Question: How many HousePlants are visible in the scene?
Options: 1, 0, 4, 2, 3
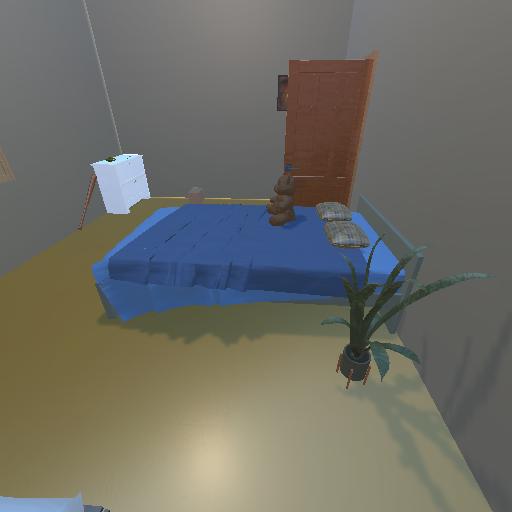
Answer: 1